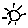
Label: sun